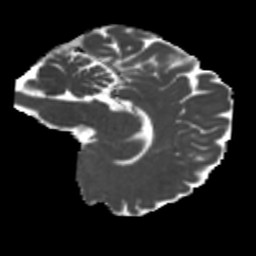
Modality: MD
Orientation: sagittal
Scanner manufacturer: siemens
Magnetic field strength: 3 T
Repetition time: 4 s
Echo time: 0.0594 s